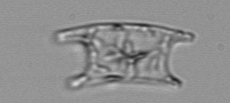
Label: Eucampia